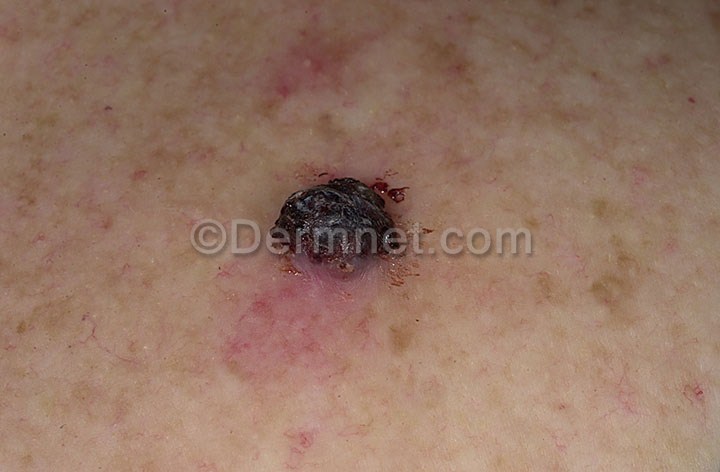
Disease: Vascular Tumors